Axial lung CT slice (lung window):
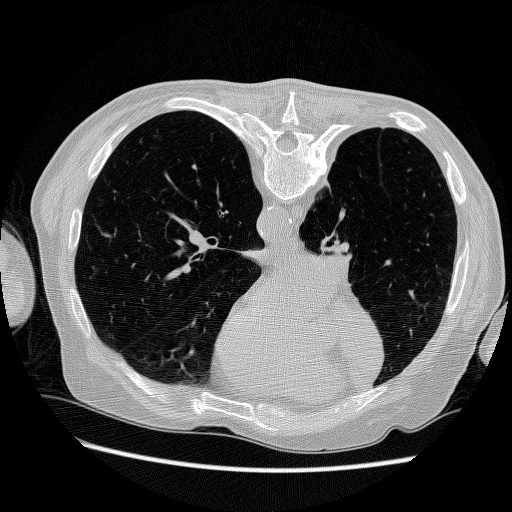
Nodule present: no